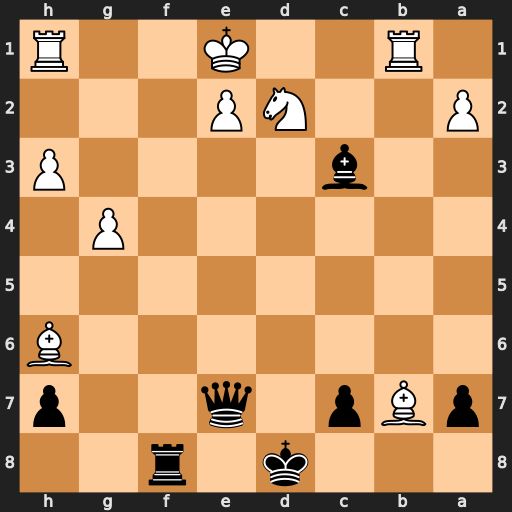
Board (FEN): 3k1r2/pBp1q2p/7B/8/6P1/2b4P/P2NP3/1R2K2R
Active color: b
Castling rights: K
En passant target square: -
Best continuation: Qh4+ Kd1 Qxh6